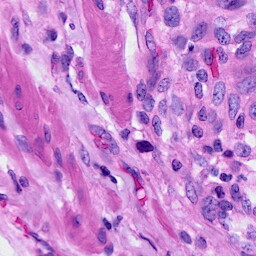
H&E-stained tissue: Ovarian